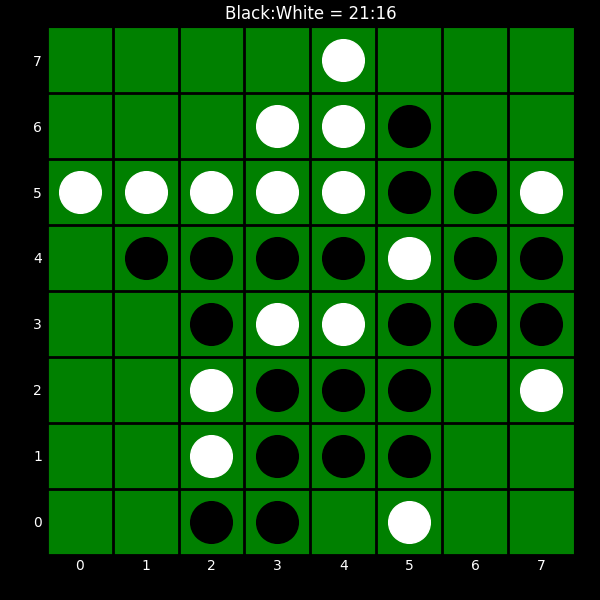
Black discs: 21
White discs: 16